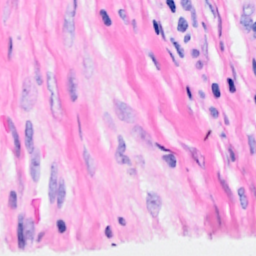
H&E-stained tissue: Breast